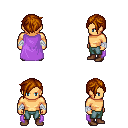
a pixel art fantasy rpg character, male body template, human, tanned skin, lavender cape, teal pants, brunette pixie cut hairstyle, white cloth bandages, brown shoes, four views (front, back, left, right), 2x2 character sprite sheet, small pixel art, hard edges, no anti-aliasing